【题型】选择题　【知识点】解析几何　【难度】medium
直线 $l$ 经过定点 $P(2,1)$，且与 $x$ 轴正半轴、$y$ 轴正半轴分别相交于 $A,B$ 两点，$O$ 为坐标原点，动点圆 $M$ 在 $\triangle OAB$ 的外部，且与直线 $l$ 及两坐标轴的正半轴均相切，则 $\triangle OAB$ 周长的最小值是（）

A. 3 \quad B. 5 \quad C. 10 \quad D. 12
【解答】
\textbf{【答案】} \(\boldsymbol{C}\)

\vspace{0.3cm}

\textbf{【分析】} 先设动圆 \(M\) 的圆心 \(M\) 坐标为 \((m,m)\)，\(|OA|=a\)，\(|OB|=b\)，结合直线与圆相切的性质可得 \(|OA|+|OB|+|AB|=2m\)，当圆 \(M\) 与直线 \(AB\) 相切于点 \(P(2,1)\) 处时，圆 \(M\) 半径最小，结合两点间距离公式即可求解。

\vspace{0.3cm}

\textbf{【详解】} 设动圆 \(M\) 的圆心 \(M\) 坐标为 \((m,m)\)，
即圆 \(M\) 半径 \(r=m\)，由题意 \(m>0\)，

设 \(|OA|=a\)，\(|OB|=b\)，圆 \(M\) 与直线 \(AB\) 相切于点 \(N\)，则 \(|AN|=m-a\)，\(|BN|=m-b\)，
所以 \(|OA|+|OB|+|AB|=|OA|+|OB|+|AN|+|BN|=a+b+m-a+m-b=2m\)，
即 \(\triangle OAB\) 的周长为 \(2m\)，

所以 \(\triangle OAB\) 的周长最小即为圆 \(M\) 半径 \(m\) 最小，因为 \(|PM|\ge r=m\)，
则 \(\sqrt{(m-2)^2+(m-1)^2}\ge m\)，整理得 \(m^2-6m+5\ge0\)，

解得 \(m\ge5\) 或 \(m\le1\)，

当 \(m\le1\) 时，圆心 \(M\) 在 \(\triangle OAB\) 内，不合题意；

当 \(m\ge5\) 时，符合题意，即圆 \(M\) 半径的最小值为 \(5\)，\(\triangle OAB\) 周长的最小值为 \(2m=10\)。

故选：\(\boldsymbol{C}\)。

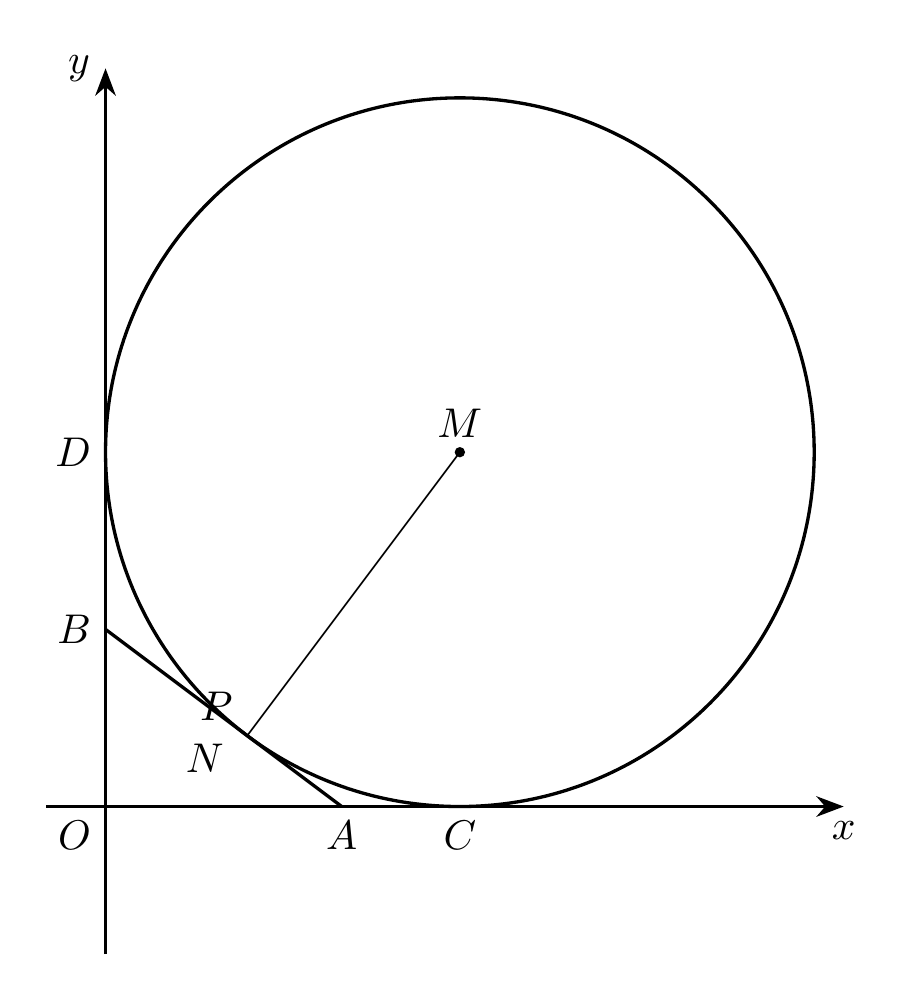